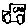
Label: car